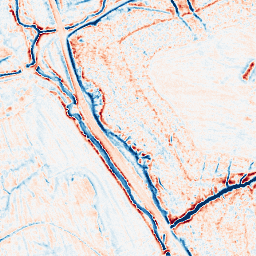
Category: edge_preserving
Decomposition family: anisotropic_diffusion
Decomposition parameters: iterations: 50
kappa: 10
gamma: 0.05
Upsampling method: sinc_hamming
Upsampling parameters: scale: 4
kernel_size: 8
Upsampling scale: 4